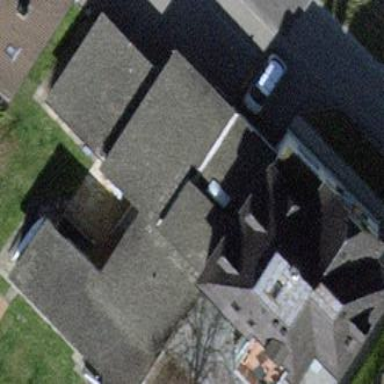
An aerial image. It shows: Detached building with roof shaped like quadruple saltbox.